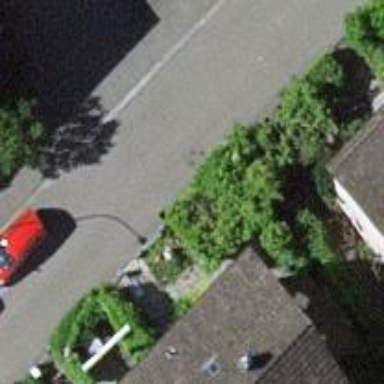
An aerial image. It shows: Smooth asphalt road in residential area.